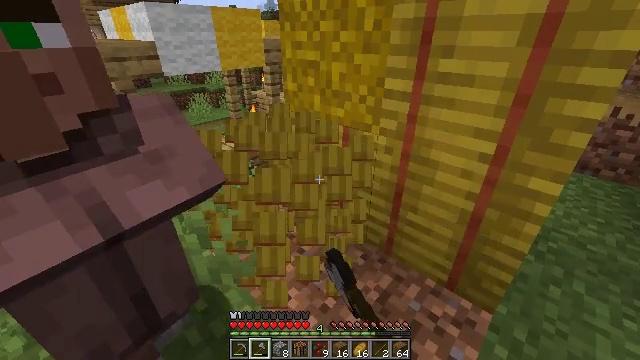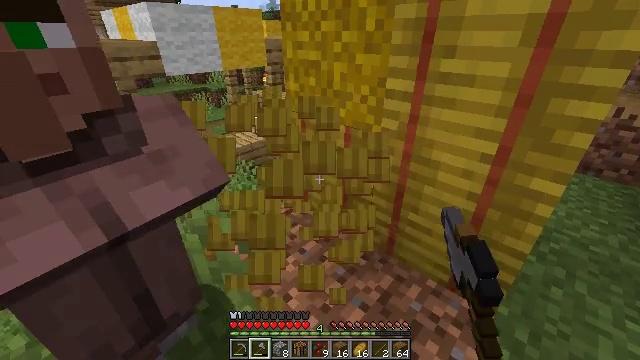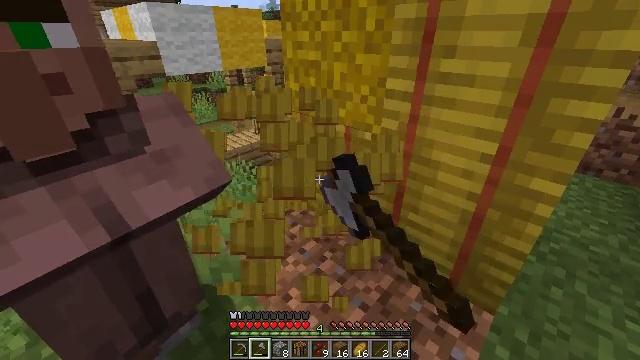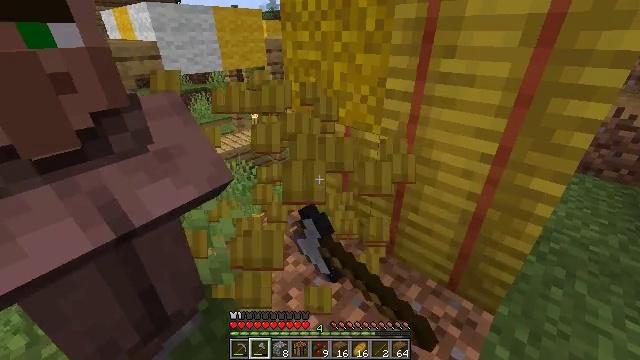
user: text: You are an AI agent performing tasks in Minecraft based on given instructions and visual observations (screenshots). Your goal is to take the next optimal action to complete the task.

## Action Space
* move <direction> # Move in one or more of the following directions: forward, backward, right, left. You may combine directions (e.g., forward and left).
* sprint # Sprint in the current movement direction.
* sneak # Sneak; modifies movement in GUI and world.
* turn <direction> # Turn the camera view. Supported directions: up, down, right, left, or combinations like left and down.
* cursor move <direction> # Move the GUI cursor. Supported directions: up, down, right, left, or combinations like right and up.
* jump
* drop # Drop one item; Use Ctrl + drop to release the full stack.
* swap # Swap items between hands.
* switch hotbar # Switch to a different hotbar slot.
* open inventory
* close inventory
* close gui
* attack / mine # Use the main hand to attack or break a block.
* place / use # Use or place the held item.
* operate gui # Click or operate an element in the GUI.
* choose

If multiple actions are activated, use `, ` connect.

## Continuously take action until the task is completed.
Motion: motion action
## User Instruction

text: Collect a hay block for crafting.
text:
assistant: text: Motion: attack / mine
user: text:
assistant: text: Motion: attack / mine
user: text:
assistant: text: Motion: attack / mine
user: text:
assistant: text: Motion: attack / mine